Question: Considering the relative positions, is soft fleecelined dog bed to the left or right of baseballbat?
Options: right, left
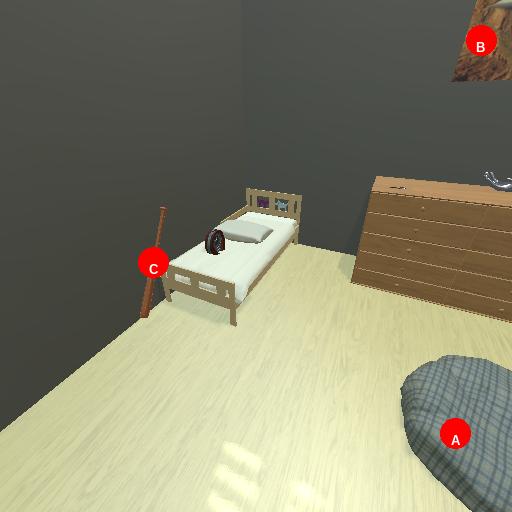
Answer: right